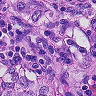
Metastatic tissue present: yes